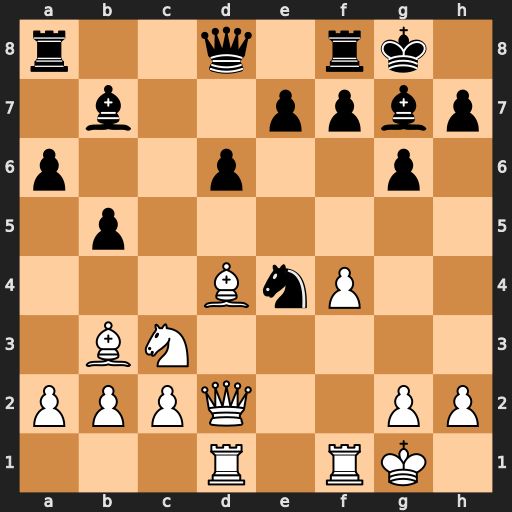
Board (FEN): r2q1rk1/1b2ppbp/p2p2p1/1p6/3BnP2/1BN5/PPPQ2PP/3R1RK1
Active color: w
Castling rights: -
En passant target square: -
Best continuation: Nxe4 Bxd4+ Qxd4